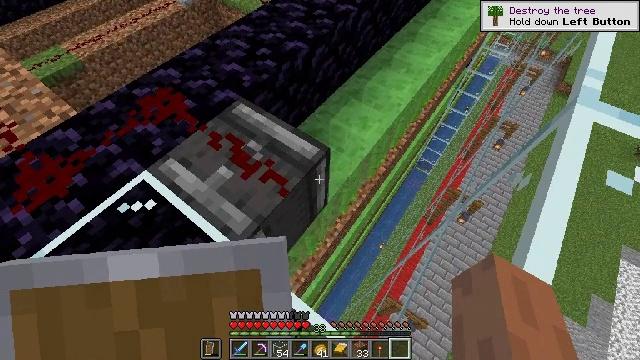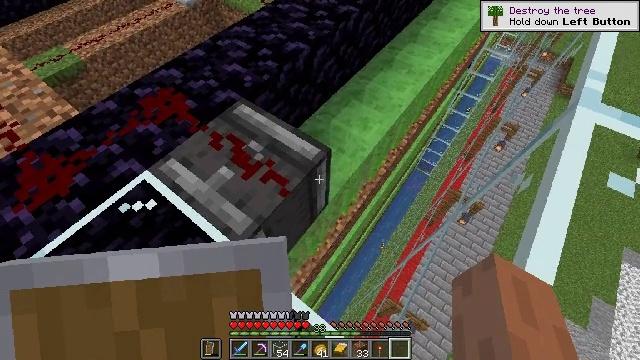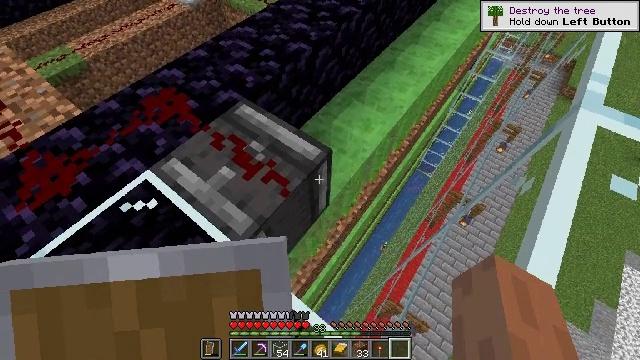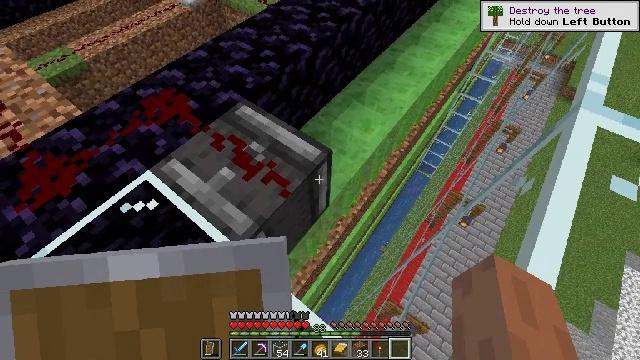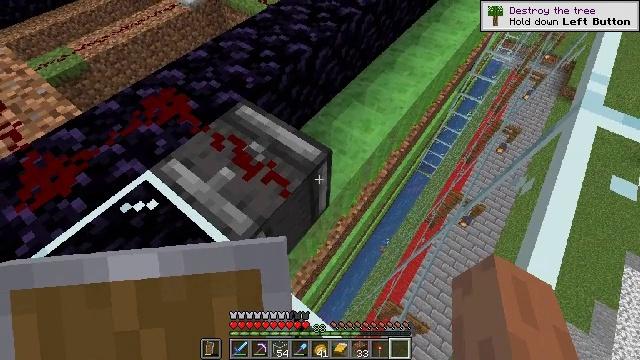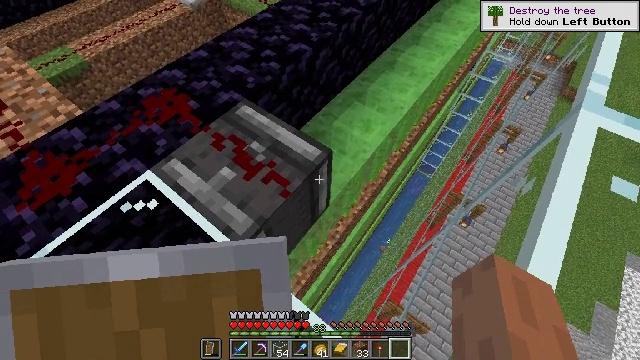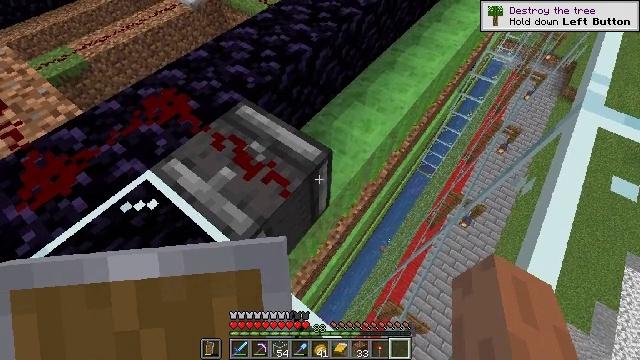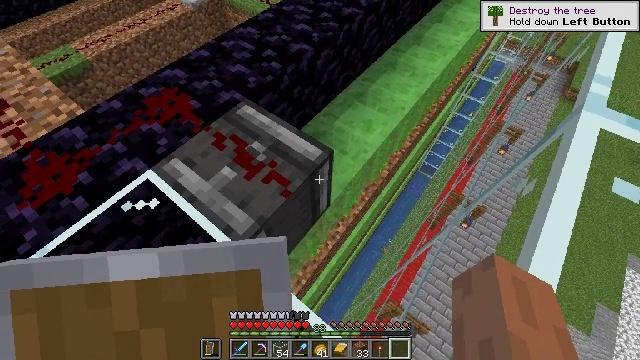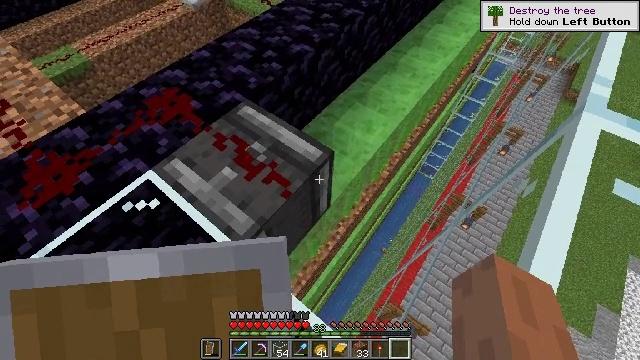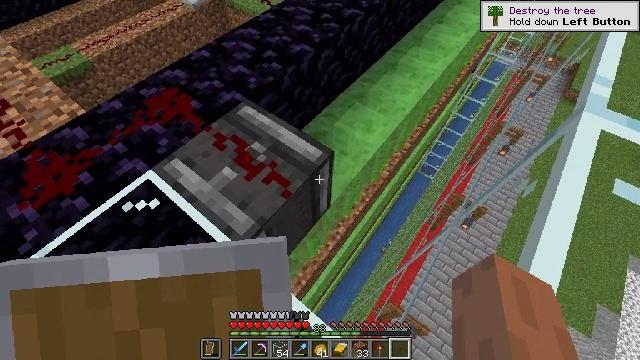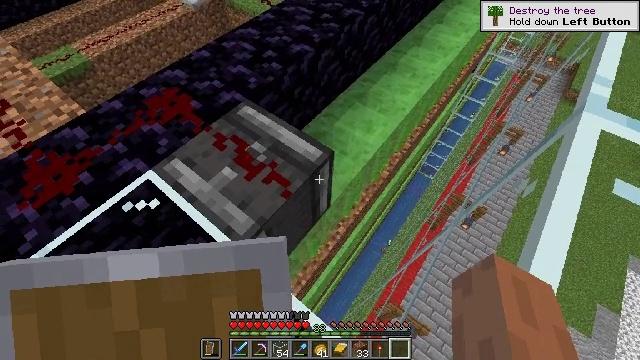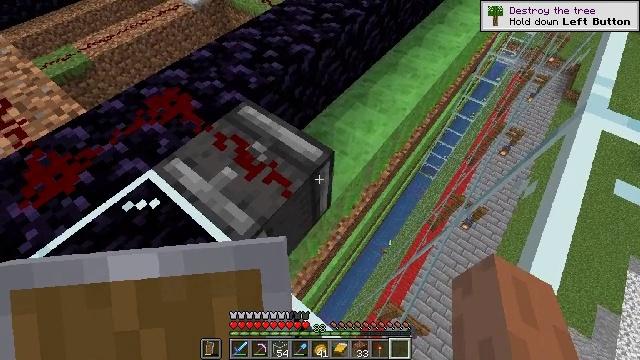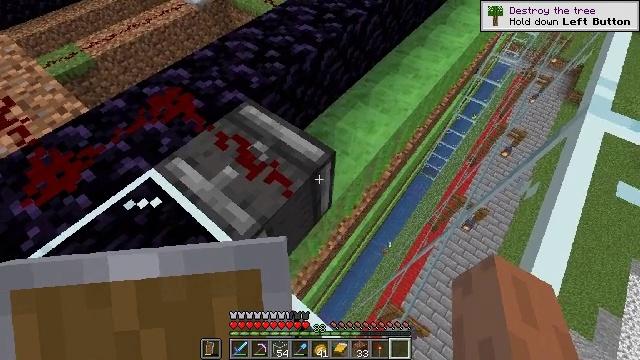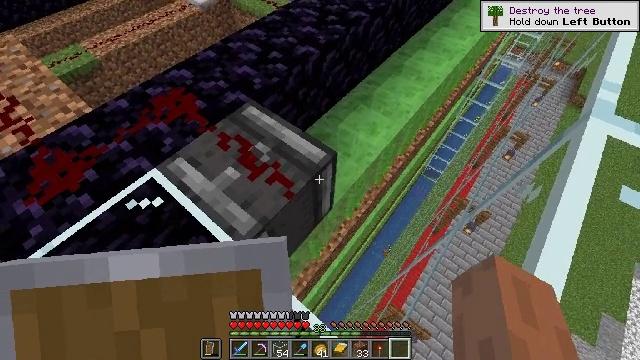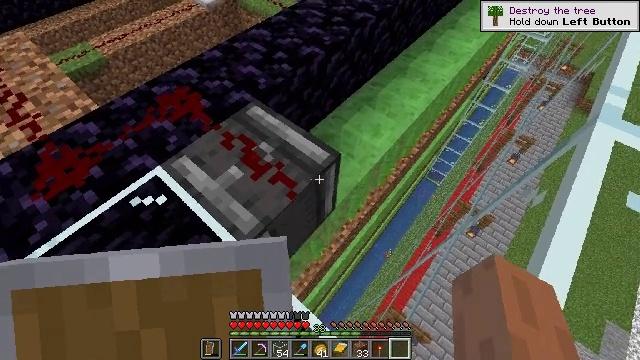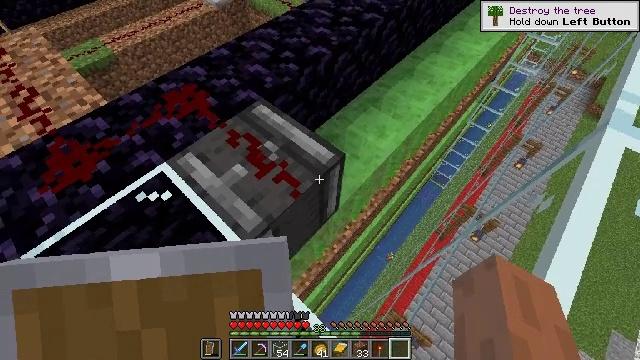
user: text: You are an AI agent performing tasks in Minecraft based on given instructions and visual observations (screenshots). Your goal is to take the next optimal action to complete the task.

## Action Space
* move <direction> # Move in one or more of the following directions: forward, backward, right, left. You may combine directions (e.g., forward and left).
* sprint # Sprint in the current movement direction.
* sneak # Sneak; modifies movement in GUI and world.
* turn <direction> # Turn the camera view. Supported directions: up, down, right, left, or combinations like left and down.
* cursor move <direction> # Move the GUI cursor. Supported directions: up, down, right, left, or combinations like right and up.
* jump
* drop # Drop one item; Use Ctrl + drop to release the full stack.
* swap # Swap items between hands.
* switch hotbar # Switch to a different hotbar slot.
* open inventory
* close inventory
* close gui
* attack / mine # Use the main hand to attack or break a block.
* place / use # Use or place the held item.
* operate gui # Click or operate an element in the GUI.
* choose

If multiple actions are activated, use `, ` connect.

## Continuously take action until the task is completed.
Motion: motion action
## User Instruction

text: Get observer for redstone contraptions.
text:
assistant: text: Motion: no_op
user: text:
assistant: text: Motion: no_op
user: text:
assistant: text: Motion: no_op
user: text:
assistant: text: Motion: no_op
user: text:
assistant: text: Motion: no_op
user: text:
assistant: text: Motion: no_op
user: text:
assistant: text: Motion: no_op
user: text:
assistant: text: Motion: no_op
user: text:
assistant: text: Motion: no_op
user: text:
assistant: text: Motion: no_op
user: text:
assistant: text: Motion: no_op
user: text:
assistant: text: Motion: no_op
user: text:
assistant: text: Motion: no_op
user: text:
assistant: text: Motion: turn left
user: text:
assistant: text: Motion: turn left
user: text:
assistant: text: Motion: turn left
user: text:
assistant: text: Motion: no_op
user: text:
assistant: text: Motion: no_op
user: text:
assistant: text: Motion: no_op
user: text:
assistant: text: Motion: no_op
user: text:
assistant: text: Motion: no_op
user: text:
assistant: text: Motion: no_op
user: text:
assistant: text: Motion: no_op
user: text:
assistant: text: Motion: no_op
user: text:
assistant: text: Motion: no_op
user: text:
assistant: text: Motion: no_op
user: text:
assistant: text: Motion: no_op
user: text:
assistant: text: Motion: turn up
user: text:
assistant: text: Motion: turn left and up
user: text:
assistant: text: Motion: no_op